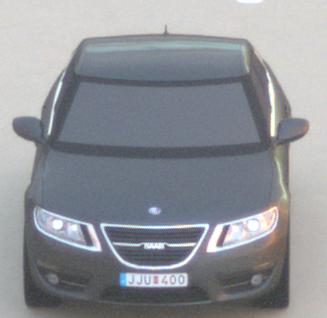
Make: Saab
Model: 5-Sep
Detailed model: 9-5 1.6T
Model produced from: 2010/06
Model produced until: 2011/12
Doors: 4
Color: gray
Road condition: dry road
Daytime: sunrise or sunset
Contrast: medium contrast